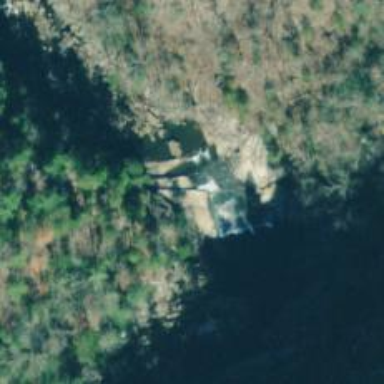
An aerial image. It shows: Beautiful waterfall.